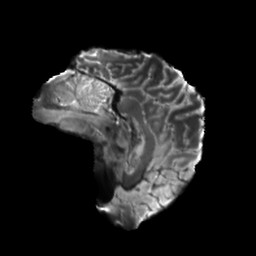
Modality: T2w
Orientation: sagittal
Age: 30
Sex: male
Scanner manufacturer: siemens
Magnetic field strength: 6.98 T
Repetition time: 7.776 s
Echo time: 0.076 s